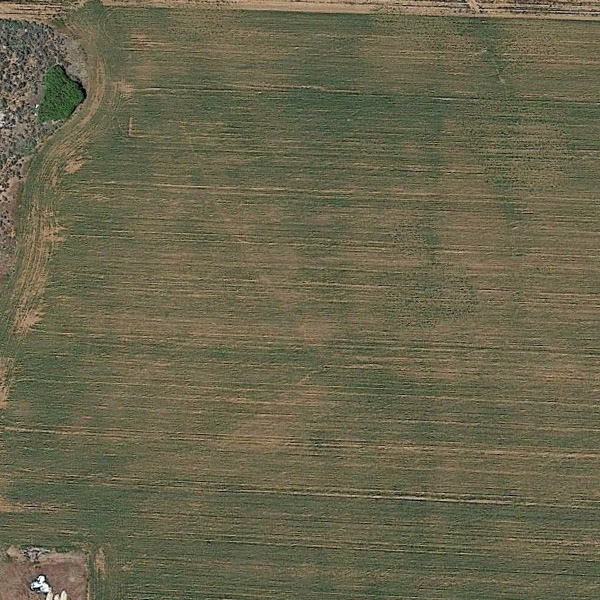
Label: Meadow